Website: bh-photo
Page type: cart
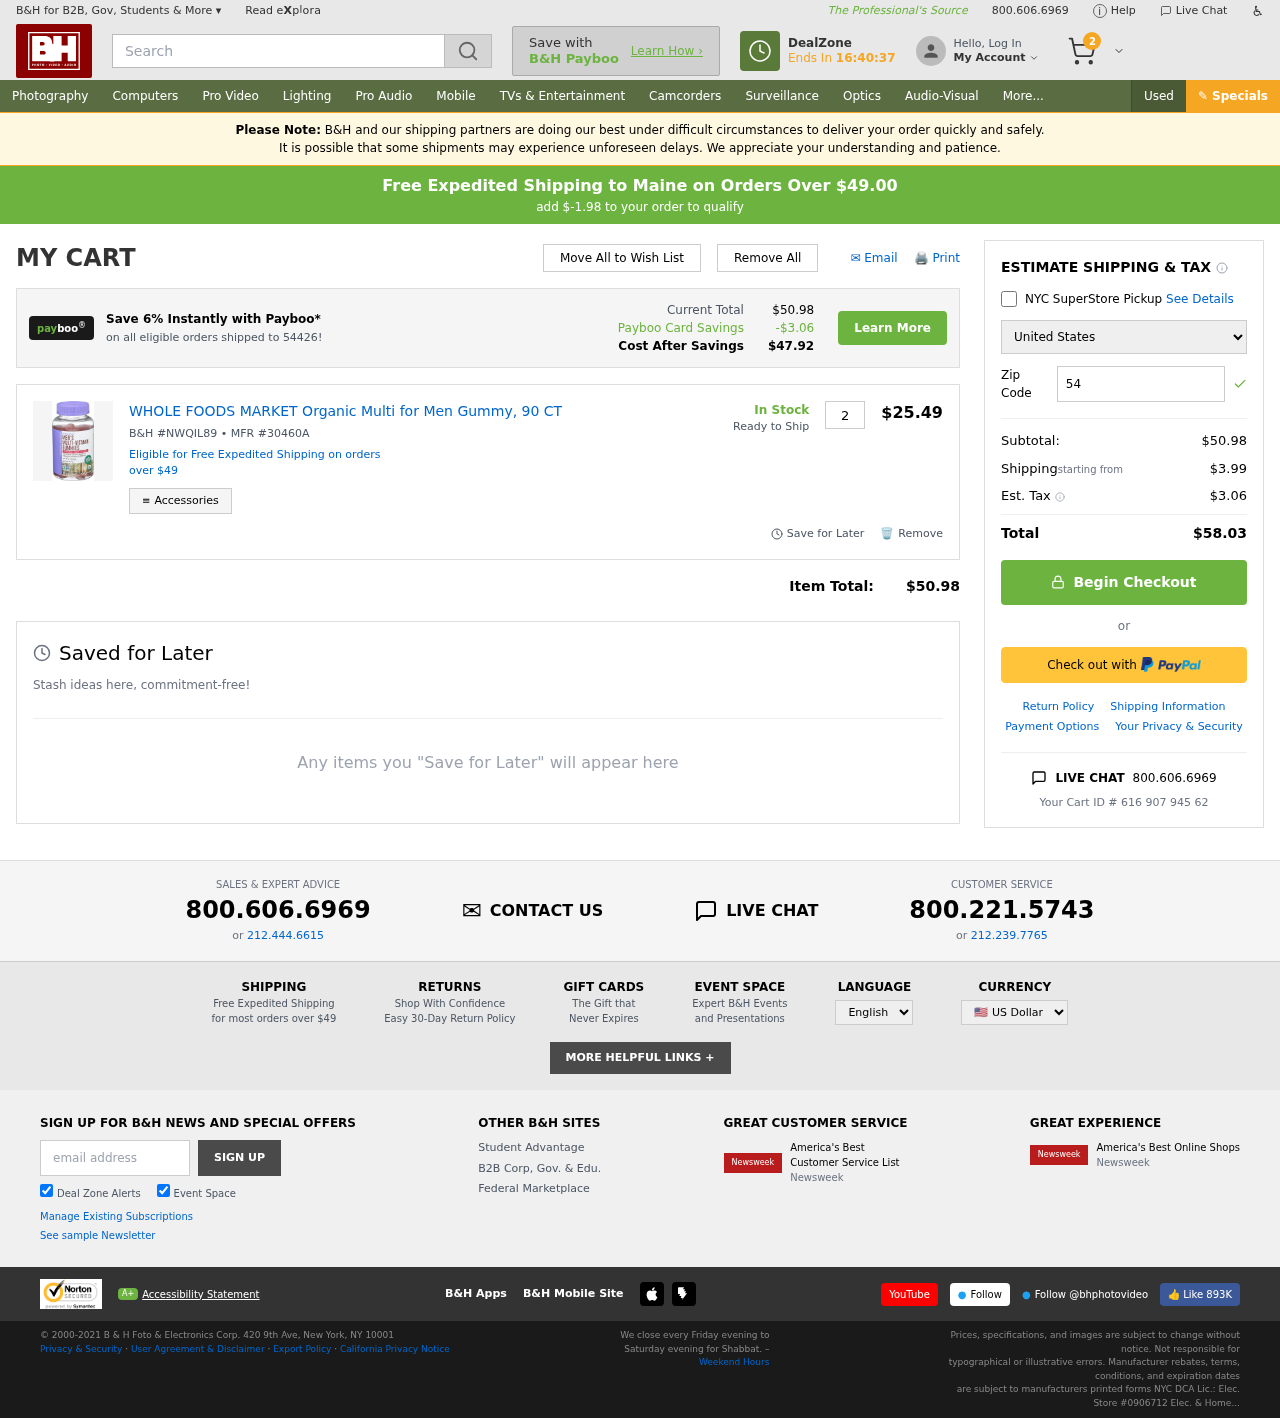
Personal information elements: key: PII_COUNTRY
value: United States
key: PII_POSTCODE
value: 54426
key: PII_STATE
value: Maine
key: PII_POSTCODE2
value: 54426
Product elements: key: PRODUCT1_NAME
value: WHOLE FOODS MARKET Organic Multi for Men Gummy, 90 CT
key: PRODUCT1_PRICE
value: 25.49
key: PRODUCT1_QUANTITY
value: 2
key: PRODUCT1_SKU
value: NWQIL89
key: PRODUCT1_MFR
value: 30460A
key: PRODUCT1_AVAILABILITY
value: In Stock
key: PRODUCT1_SHIP_STATUS
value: Ready to Ship
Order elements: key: ORDER_NUM_ITEMS
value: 2
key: FREE_SHIPPING_THRESHOLD
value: $-1.98
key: ORDER_SUBTOTAL
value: $50.98
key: ORDER_SHIPPING_COST
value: $3.99
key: ORDER_TAX
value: $3.06
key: ORDER_TOTAL
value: $58.03
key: ORDER_ID
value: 616 907 945 62
Search elements: key: HEADER_SEARCH
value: Search
Other elements: key: PAYBOO_SAVINGS
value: -$3.06
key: COST_AFTER_SAVINGS
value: $47.92